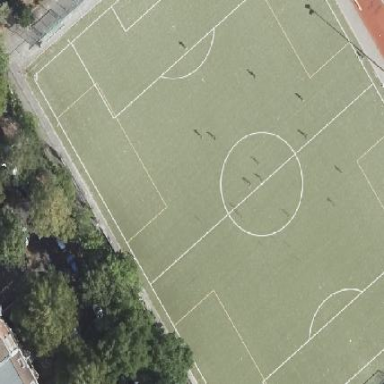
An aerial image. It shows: Soccer pitch for leisure land activities.